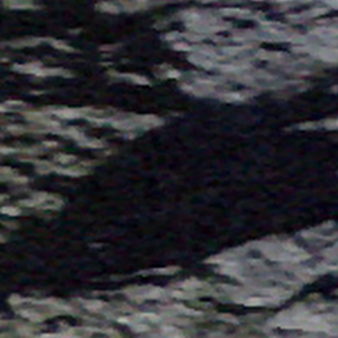
Label: other